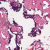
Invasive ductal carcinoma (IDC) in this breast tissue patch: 0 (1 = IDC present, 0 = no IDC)